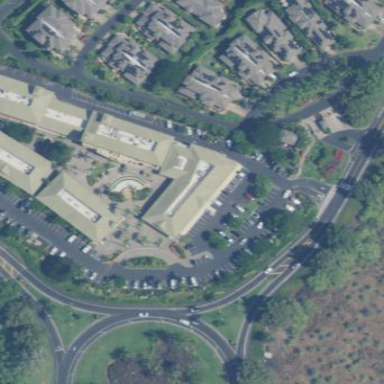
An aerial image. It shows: Building that houses supermarket.